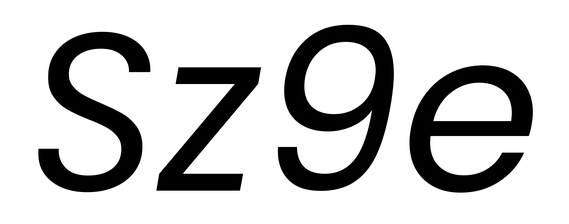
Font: Poppins-Italic